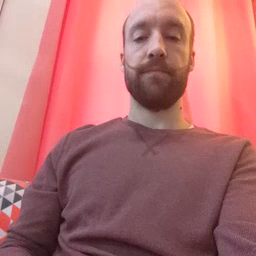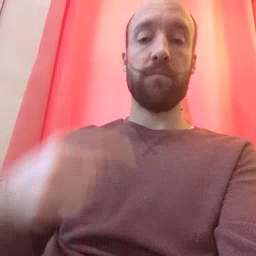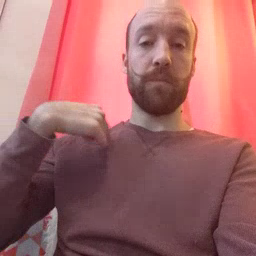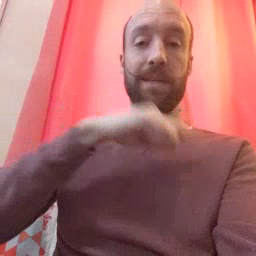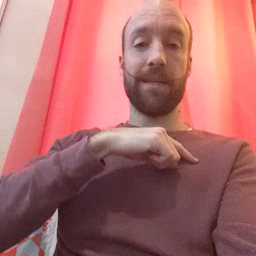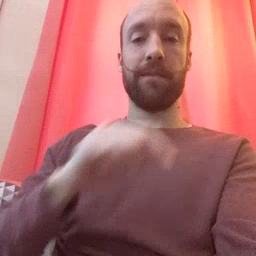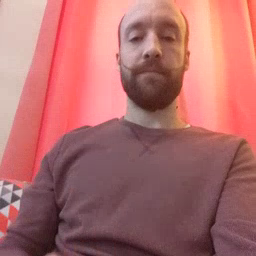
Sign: weus